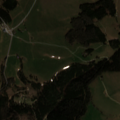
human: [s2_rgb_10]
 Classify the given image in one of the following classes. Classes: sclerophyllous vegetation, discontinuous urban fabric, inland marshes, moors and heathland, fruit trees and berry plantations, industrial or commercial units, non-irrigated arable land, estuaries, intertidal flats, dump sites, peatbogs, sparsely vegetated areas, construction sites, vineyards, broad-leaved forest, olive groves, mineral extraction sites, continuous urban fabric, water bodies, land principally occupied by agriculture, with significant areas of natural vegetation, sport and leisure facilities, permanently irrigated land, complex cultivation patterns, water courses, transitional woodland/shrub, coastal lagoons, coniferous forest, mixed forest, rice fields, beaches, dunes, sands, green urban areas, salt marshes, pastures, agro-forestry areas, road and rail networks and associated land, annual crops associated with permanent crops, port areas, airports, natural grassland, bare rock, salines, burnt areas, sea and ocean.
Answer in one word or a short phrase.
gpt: coniferous forest, mixed forest, natural grassland